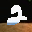
Label: 2